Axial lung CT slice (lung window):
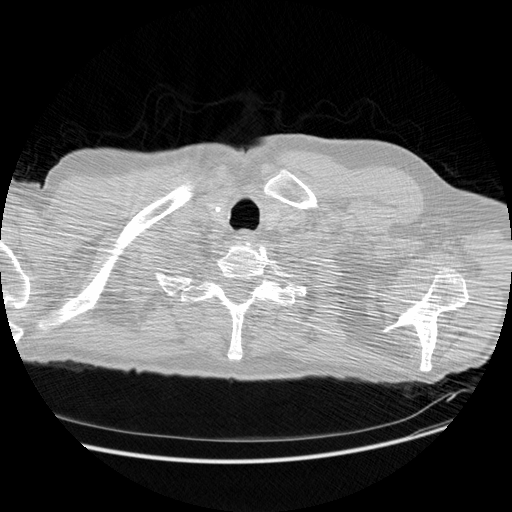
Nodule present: no